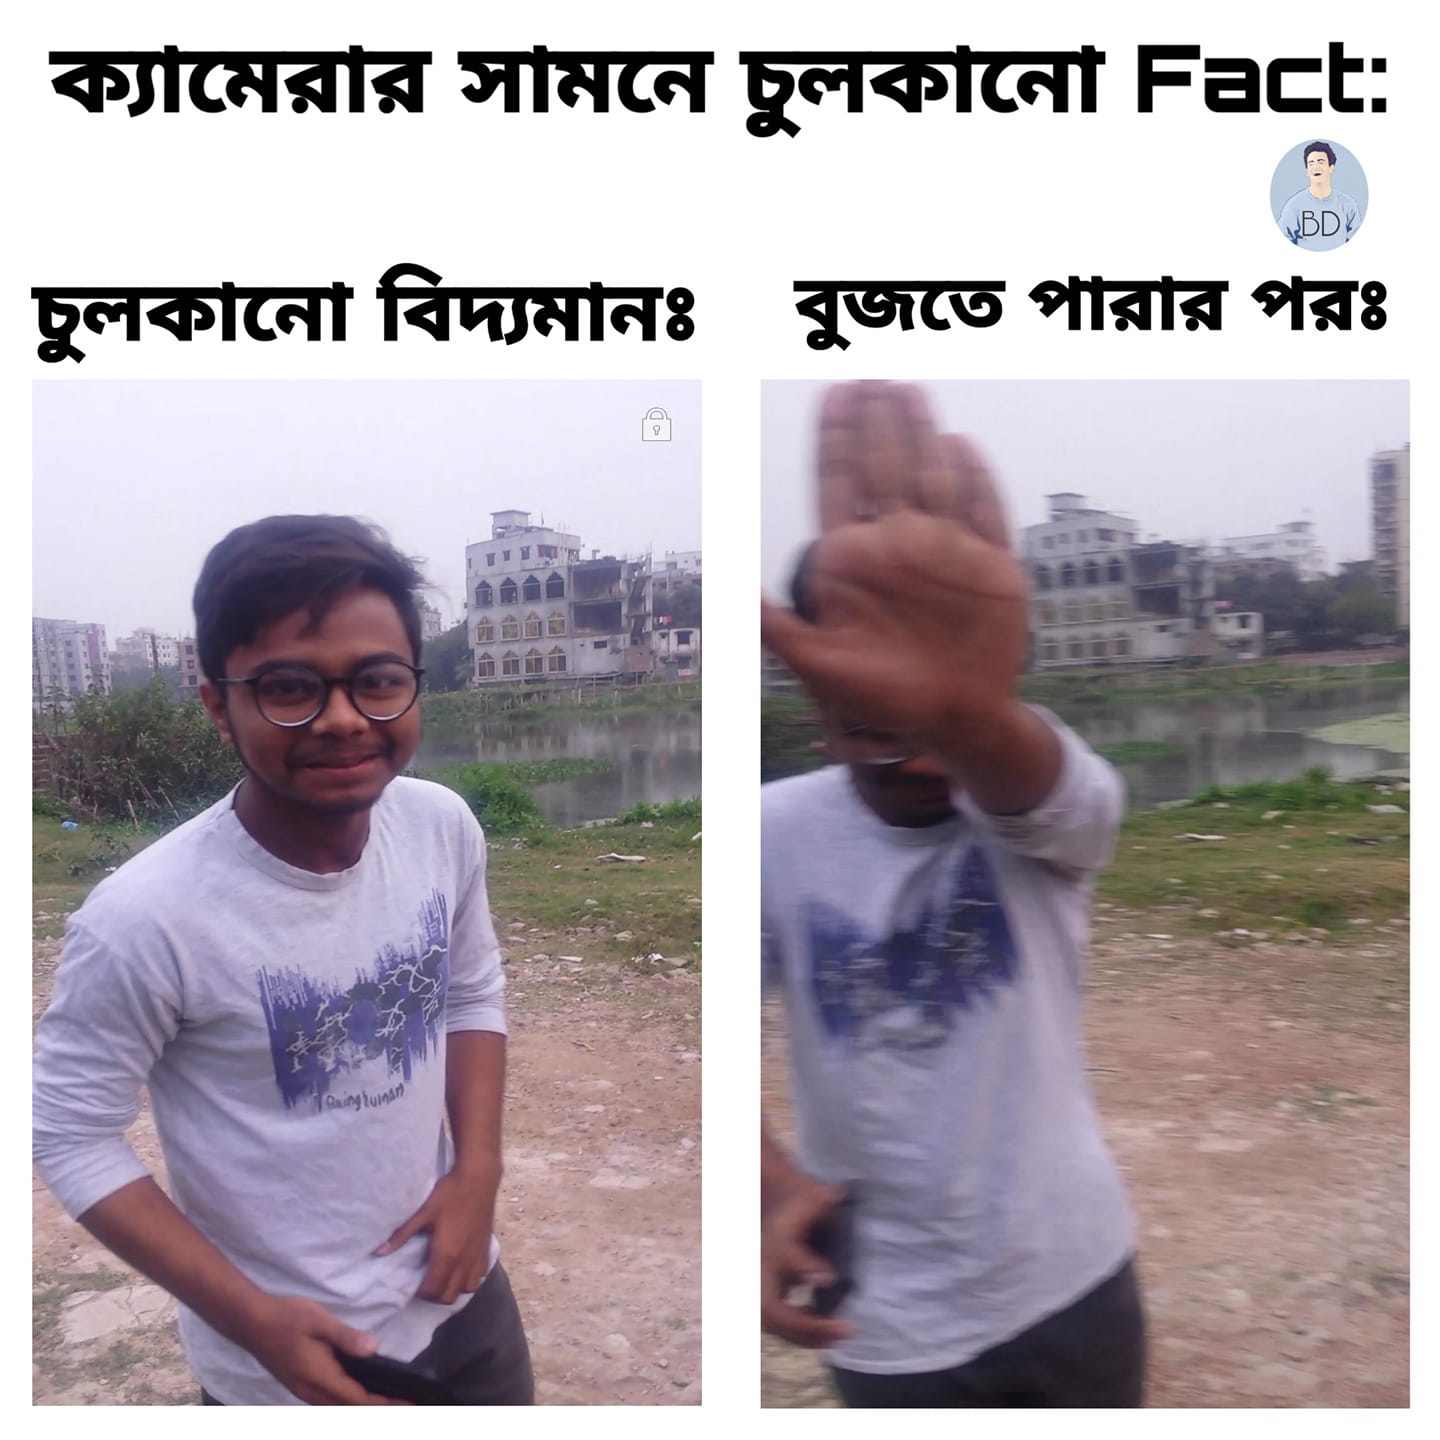
Caption: ক্যামেরার সামনে চুলকানো Fact:   চুলকানো বিদ্যমানঃ     বুজতে পারার পরঃ
Label: non-hate